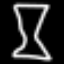
Label: hourglass